Question: I wrote an app to calculate amount of money by enter amount of coins and bank notes to calculate total value. I can jump to next text field using 'tab' key but I would rather to use 'enter' key. How can I set 'enter' instead of default 'tab' key for moving to next QLineEdit field ?

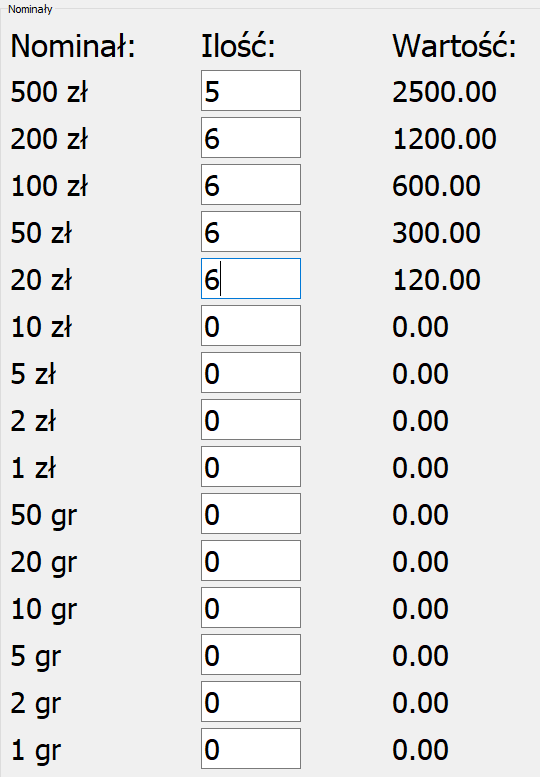
Answer: You have to override the <URL>:
'''
import sys
from PyQt5 import QtCore, QtWidgets
class Widget(QtWidgets.QWidget):
def __init__(self, parent=None):
super().__init__(parent)
lay = QtWidgets.QVBoxLayout(self)
for i in range(10):
le = QtWidgets.QLineEdit()
lay.addWidget(le)
def event(self, event):
if event.type() == QtCore.QEvent.KeyPress:
if event.key() in (QtCore.Qt.Key_Return, QtCore.Qt.Key_Enter):
self.focusNextPrevChild(True)
return super().event(event)
app = QtWidgets.QApplication(sys.argv)
w = Widget()
w.show()
sys.exit(app.exec_())
'''